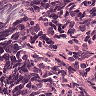
Metastatic tissue present: no